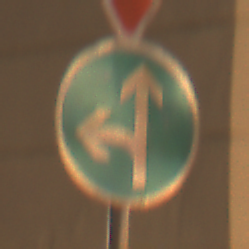
Verkehrszeichen: VorgeschriebeneFahrtrichtungGeradeausOderLinks
Zusatzzeichen oben: VorfahrtGewaehren
Umgebung: Outdoor, Urban
Tageszeit: Night
Wetter: Clear
Licht: Artificial
Jahreszeit: NotSpecified
Kontrast: HighContrast